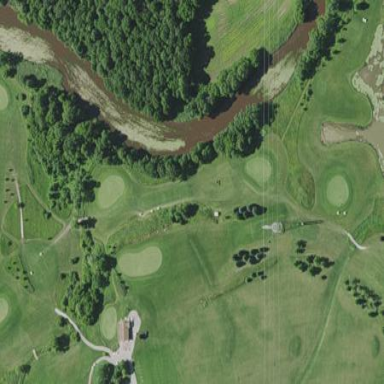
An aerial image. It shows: Golf course.